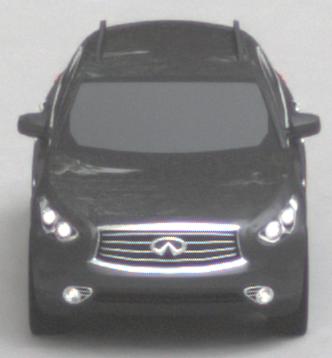
Make: Infiniti
Model: FX 37
Detailed model: FX (S51)
Model produced from: 2012/07
Model produced until: 2013/10
Doors: 5
Color: gray
Road condition: dry road
Daytime: morning or afternoon
Contrast: low contrast